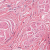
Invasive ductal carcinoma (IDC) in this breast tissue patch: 0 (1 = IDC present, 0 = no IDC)